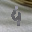
Label: 4